Field crop: maize
Growth stage: 2
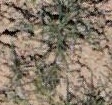
Species: salsola